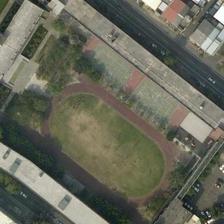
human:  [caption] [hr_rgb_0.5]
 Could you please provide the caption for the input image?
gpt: several long buildings and some green trees are around a playground .

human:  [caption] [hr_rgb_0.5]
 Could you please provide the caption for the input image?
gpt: a playground semisurrounded by many buildings is next to a road .

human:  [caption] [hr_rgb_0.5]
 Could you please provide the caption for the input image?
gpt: a football field and a few basketball courts are situated in the area, where is surrounded by buildings .

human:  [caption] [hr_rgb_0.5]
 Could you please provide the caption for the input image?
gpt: a playground surrounded by some trees and many buildings is next to a street .

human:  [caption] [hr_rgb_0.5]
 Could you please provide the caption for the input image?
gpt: a playground semisurrounded by many buildings is next to a road .